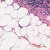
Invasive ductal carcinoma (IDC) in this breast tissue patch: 1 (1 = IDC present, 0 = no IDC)